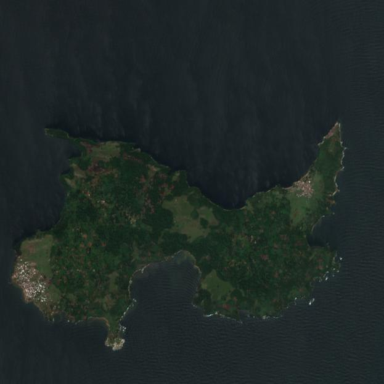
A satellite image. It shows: Image showing island.